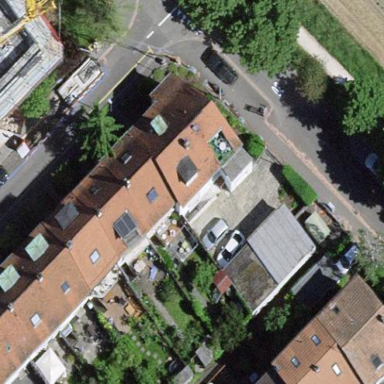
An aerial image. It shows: Terrace building.